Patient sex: F
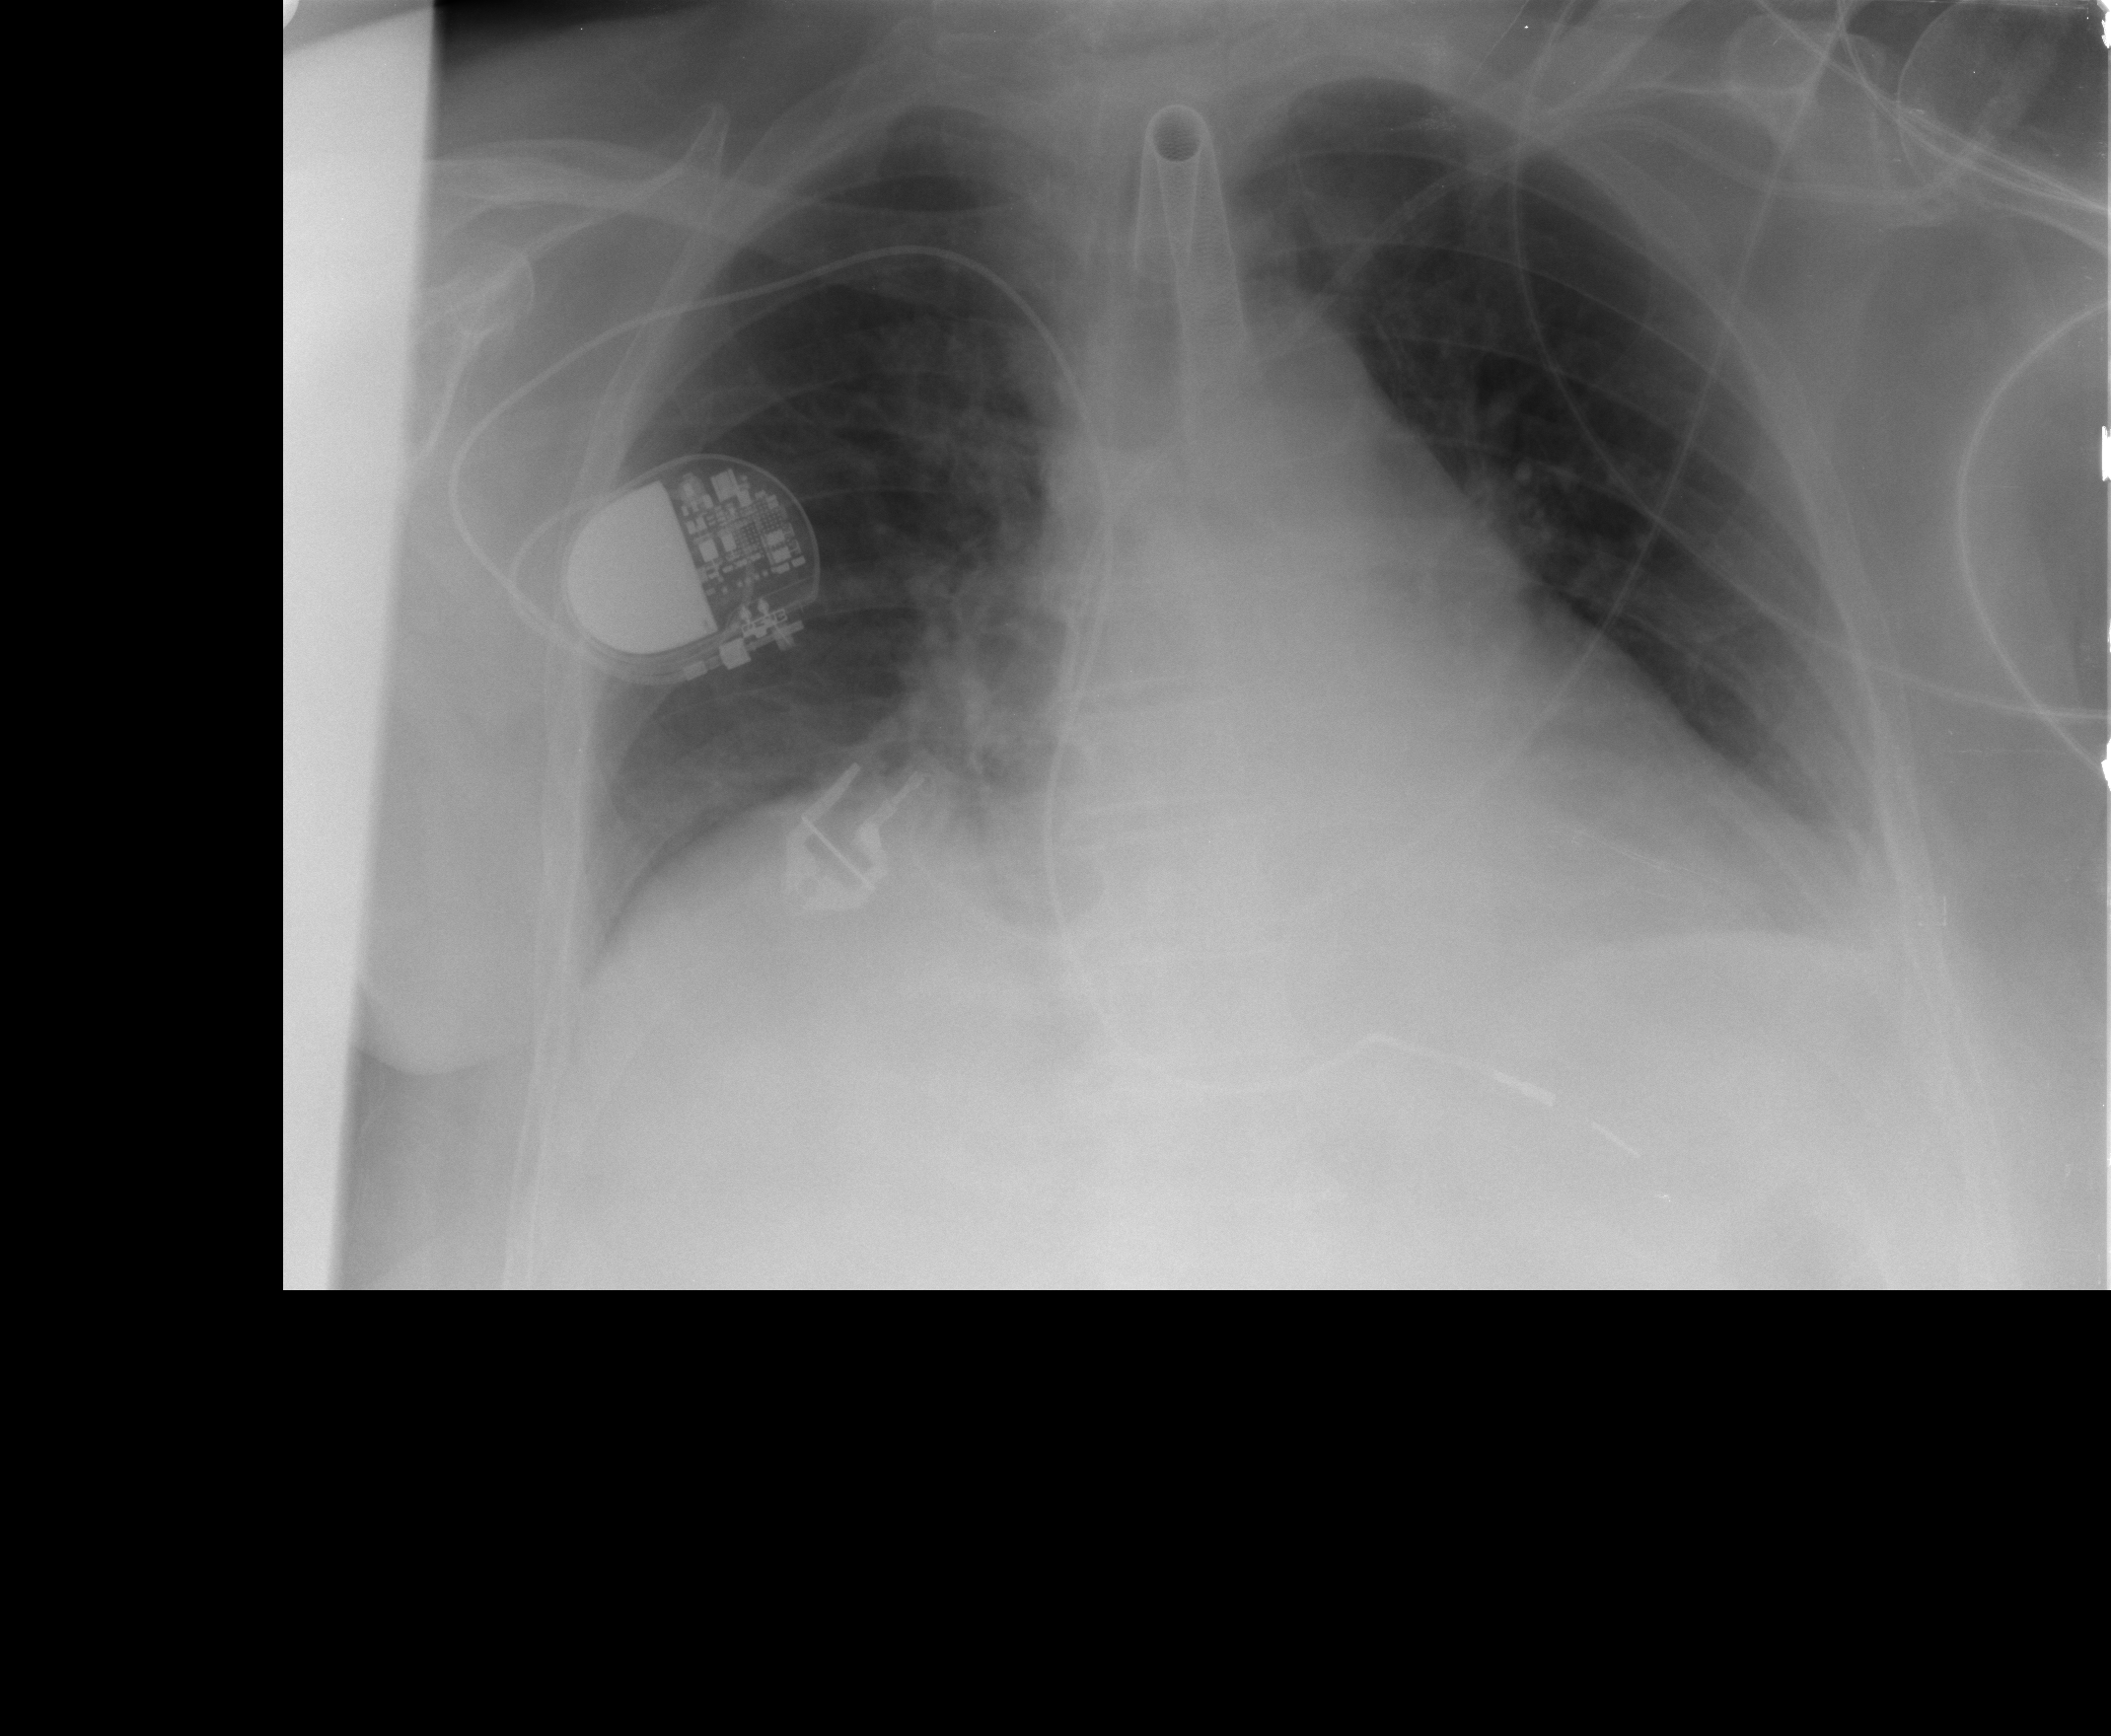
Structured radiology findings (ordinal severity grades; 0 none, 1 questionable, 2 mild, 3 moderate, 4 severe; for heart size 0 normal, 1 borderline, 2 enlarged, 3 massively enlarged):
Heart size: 2
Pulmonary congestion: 2
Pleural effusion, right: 0
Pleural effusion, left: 2
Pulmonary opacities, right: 2
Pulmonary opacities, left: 0
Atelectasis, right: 0
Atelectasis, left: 2